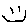
Label: smiley face